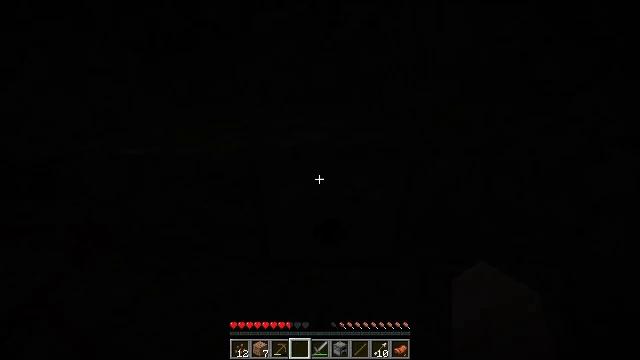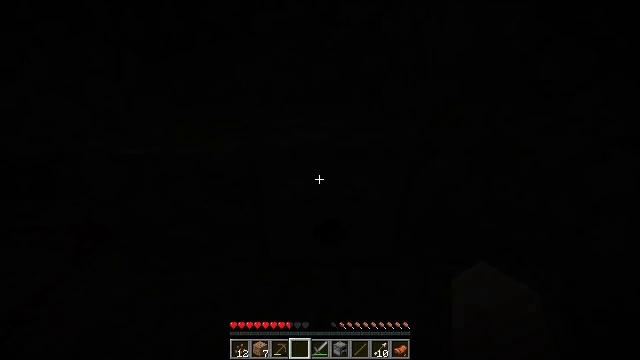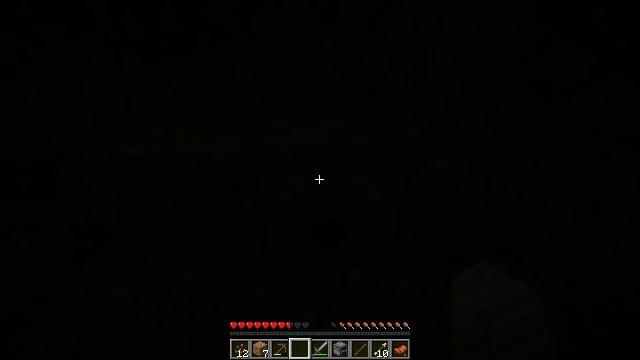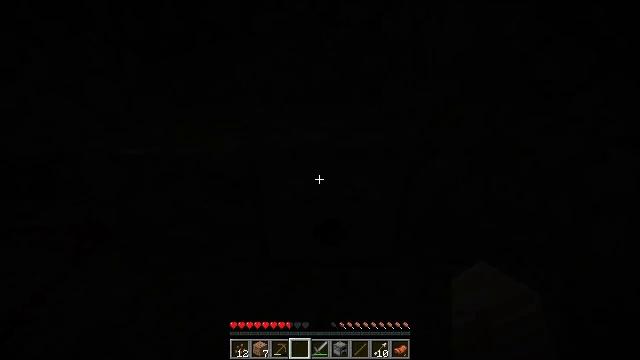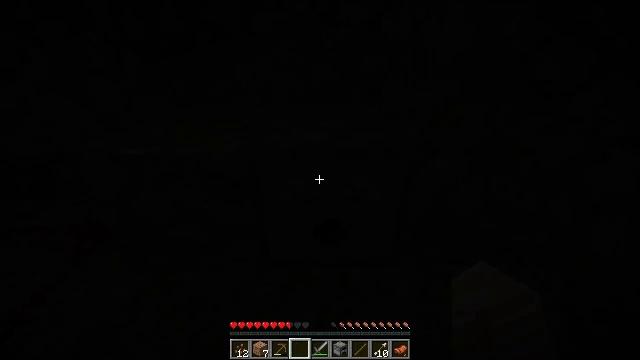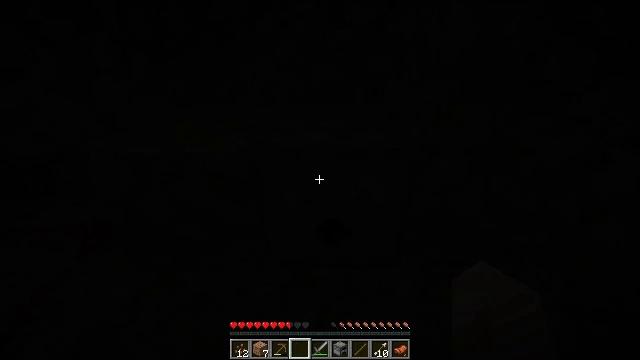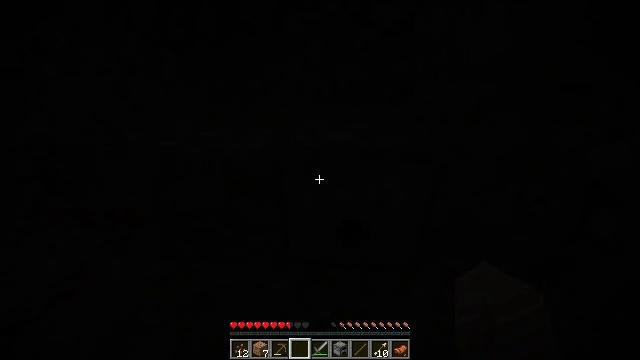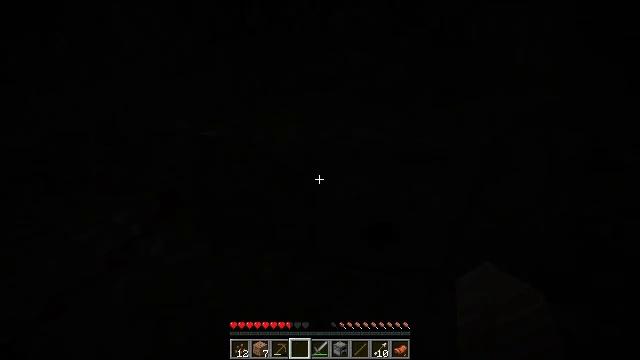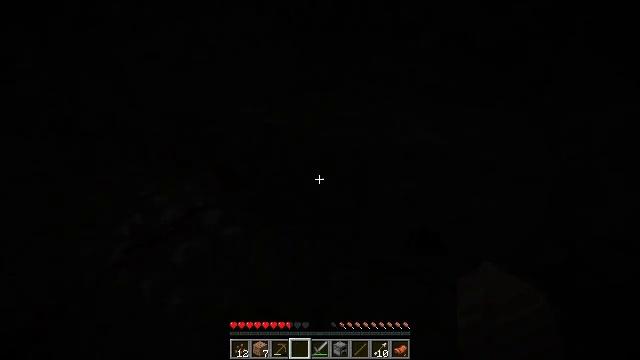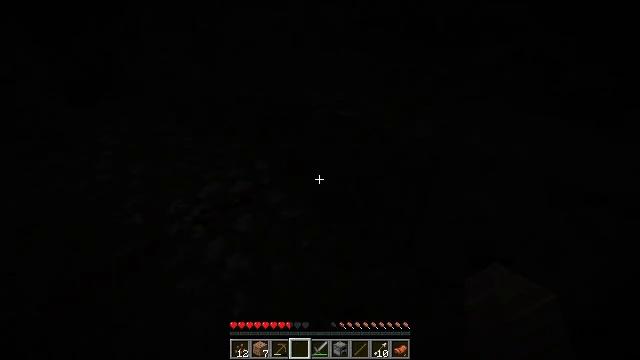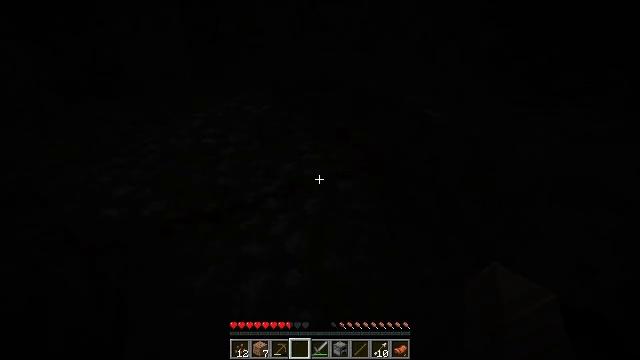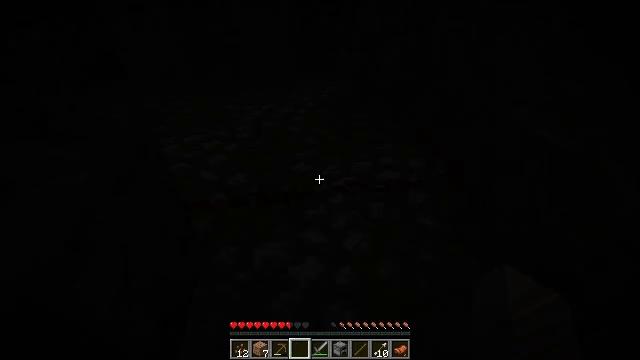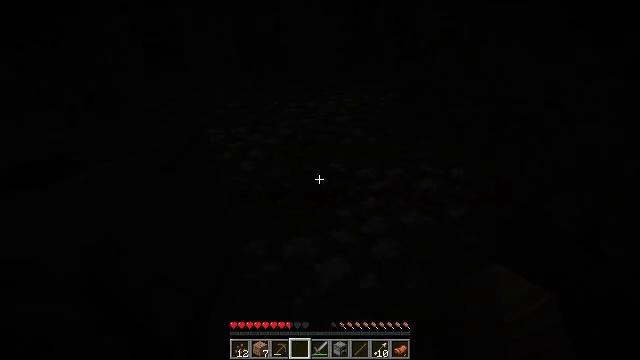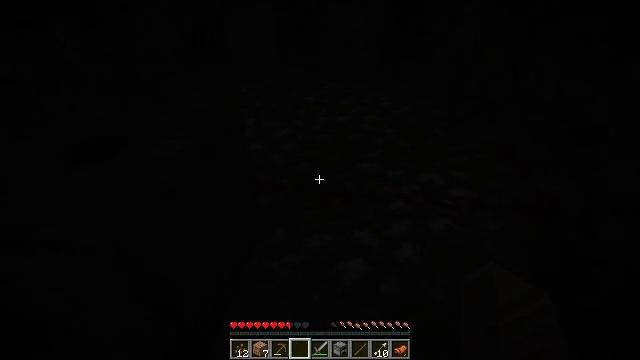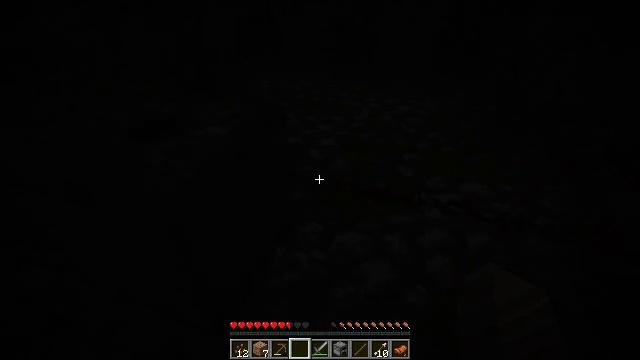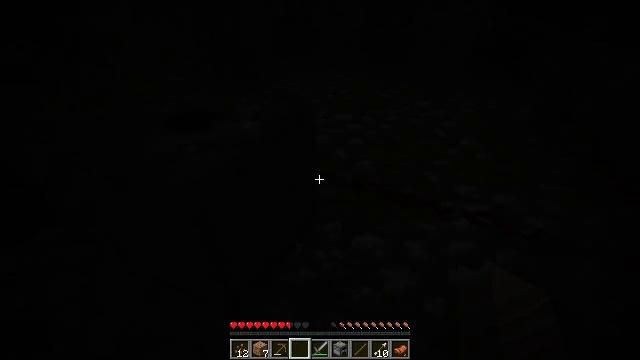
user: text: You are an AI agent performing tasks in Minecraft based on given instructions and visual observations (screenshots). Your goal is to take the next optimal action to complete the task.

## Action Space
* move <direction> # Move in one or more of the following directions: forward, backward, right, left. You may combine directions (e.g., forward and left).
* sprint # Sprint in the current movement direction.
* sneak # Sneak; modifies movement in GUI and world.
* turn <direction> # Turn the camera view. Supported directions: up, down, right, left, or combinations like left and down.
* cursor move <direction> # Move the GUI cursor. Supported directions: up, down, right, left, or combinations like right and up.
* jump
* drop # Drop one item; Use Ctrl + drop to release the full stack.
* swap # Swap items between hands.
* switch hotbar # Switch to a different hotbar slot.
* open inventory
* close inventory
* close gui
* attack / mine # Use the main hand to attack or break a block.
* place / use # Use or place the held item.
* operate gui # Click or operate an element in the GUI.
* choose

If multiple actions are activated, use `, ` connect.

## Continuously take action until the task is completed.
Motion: motion action
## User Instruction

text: Break the existing lever.
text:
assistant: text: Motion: close gui
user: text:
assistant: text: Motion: open inventory
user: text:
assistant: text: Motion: no_op
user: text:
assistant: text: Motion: no_op
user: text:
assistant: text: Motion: no_op
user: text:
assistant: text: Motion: turn left
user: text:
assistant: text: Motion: turn left
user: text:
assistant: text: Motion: turn left and down
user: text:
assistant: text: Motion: turn left and down
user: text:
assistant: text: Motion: turn left and down
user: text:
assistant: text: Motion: turn left
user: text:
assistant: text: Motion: turn left
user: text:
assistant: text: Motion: turn left
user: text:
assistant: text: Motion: turn left
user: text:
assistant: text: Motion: turn left
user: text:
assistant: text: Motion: turn left
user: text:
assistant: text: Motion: turn left
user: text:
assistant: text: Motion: turn left
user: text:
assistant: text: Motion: turn left
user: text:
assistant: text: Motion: turn left
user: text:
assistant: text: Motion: turn left
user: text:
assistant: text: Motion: turn left
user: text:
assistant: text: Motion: turn left
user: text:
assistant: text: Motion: turn left
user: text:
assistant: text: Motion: no_op
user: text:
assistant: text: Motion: no_op
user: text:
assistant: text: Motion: turn left and down
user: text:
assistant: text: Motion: turn left
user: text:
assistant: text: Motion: turn left
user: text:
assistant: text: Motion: turn left